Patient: sex M, age 46
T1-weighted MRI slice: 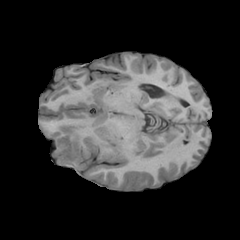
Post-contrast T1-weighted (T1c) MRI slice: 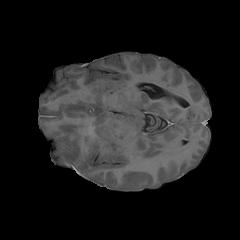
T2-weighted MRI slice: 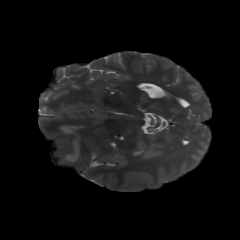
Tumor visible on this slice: yes
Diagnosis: Glioblastoma, IDH-wildtype
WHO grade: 4